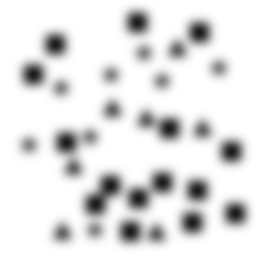
Squares: 15
Triangles: 7
Stars: 8
Total shapes: 30